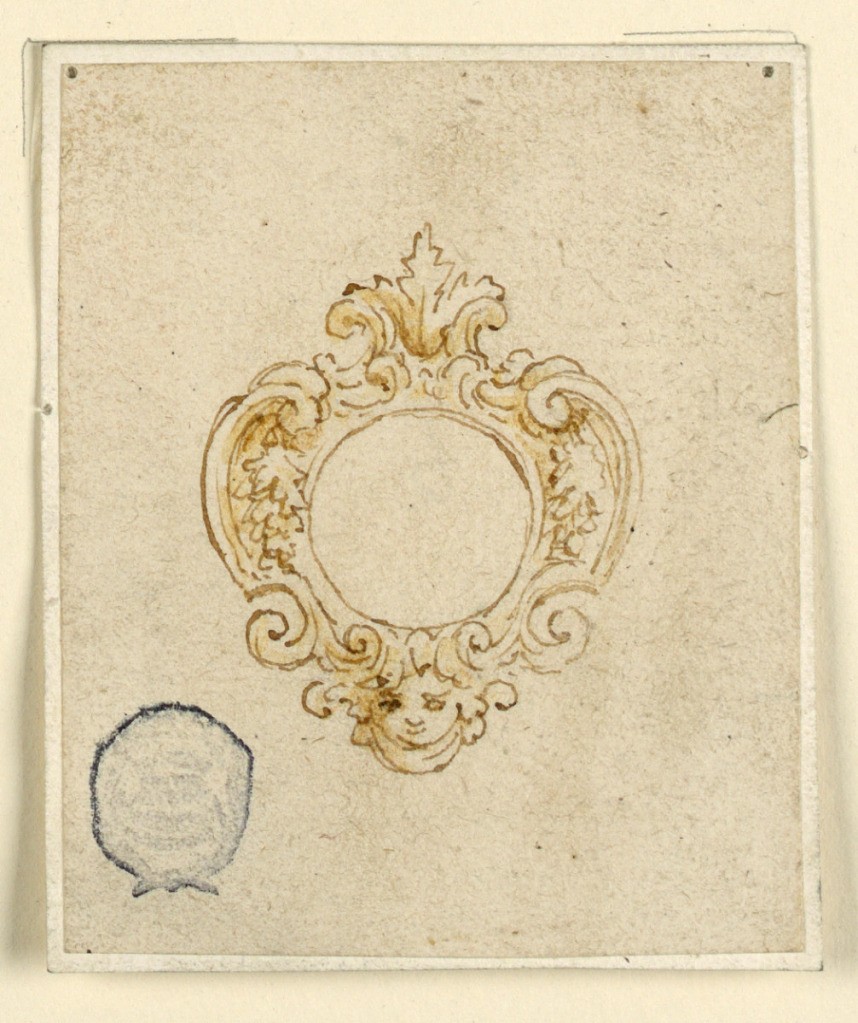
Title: Design for Brooch Escuteneon
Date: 16th century
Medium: Pen and ink, brush and sepia on paper
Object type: Drawing
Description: Escutcheon with an acanthus leaf at top and mask below.